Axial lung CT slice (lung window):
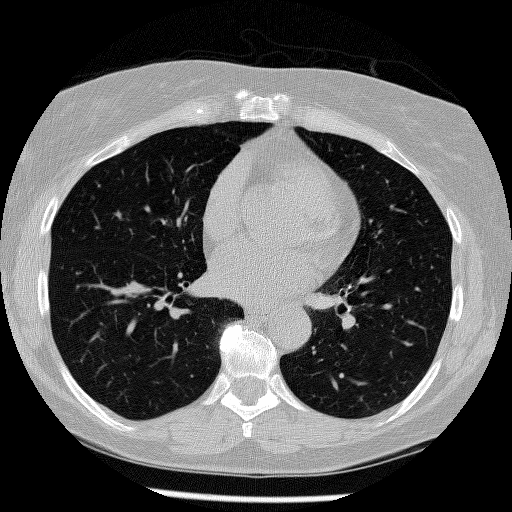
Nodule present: no